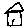
Label: house